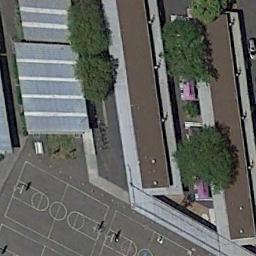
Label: basketball_court